Question: I have created an application that contains a mapView. I added a couple of annotations around my location. I want when I click on an annotation to show me the title in a label.
I did that and I took the title and put it in myLabel but when I'm clicking on my location, the application stops working and I get the error:
> (Thread 1: Fatal error: Unexpectedly found nil while unwrapping an Optional value)
Here is my code:
'''
import UIKit
import MapKit
import CoreLocation
import Foundation
class ViewControllermap: UIViewController, MKMapViewDelegate {
@IBOutlet weak var mymap: MKMapView!
@IBOutlet weak var viewaddress: UILabel!
var selectedAnnotation: MKPointAnnotation?
var locationManager: CLLocationManager = CLLocationManager()
let regionInMeters:Double = 3000
var previouslocation: CLLocation?
var longitudeLocation:String = ""
var latituseLocation:String = ""
override func viewDidLoad() {
mymap.delegate = self
// checkLocationSevices()
super.viewDidLoad()
if let location = locationManager.location?.coordinate
{
let region = MKCoordinateRegion.init(center: location, latitudinalMeters: regionInMeters, longitudinalMeters: regionInMeters)
mymap.setRegion(region, animated: true)
}
mymap.showsUserLocation = true
let location = CLLocationCoordinate2DMake(35.1623, 33.3178)
let annotation = MKPointAnnotation()
annotation.coordinate = location
annotation.title = "P1"
annotation.subtitle = "28 oct street"
mymap.addAnnotation(annotation)
let location2 = CLLocationCoordinate2DMake(35.1658, 33.3147)
let annotation2 = MKPointAnnotation()
annotation2.coordinate = location2
annotation2.title = "P2"
annotation2.subtitle = " Makedonitissis 46, Nicosia 2417"
mymap.addAnnotation(annotation2)
let location3 = CLLocationCoordinate2DMake(35.1600, 33.3770)
let annotation3 = MKPointAnnotation()
annotation3.coordinate = location3
annotation3.title = "P3"
annotation3.subtitle = " Kallipoleos 75, Nicosia 1678"
mymap.addAnnotation(annotation3)
let location4 = CLLocationCoordinate2DMake(35.1602, 33.3390)
let annotation4 = MKPointAnnotation()
annotation4.coordinate = location4
annotation4.title = "P4"
annotation4.subtitle = "Diogenis Str 6 Nicosia CY, 2404"
mymap.addAnnotation(annotation4)
let location5 = CLLocationCoordinate2DMake(35.1673, 33.3277)
let annotation5 = MKPointAnnotation()
annotation5.coordinate = location5
annotation5.title = "P5"
annotation5.subtitle = "Neas Egkomis 4, Egkomi"
mymap.addAnnotation(annotation5)
let location6 = CLLocationCoordinate2DMake(35.1680, 33.3375)
let annotation6 = MKPointAnnotation()
annotation6.coordinate = location6
annotation6.title = "P6"
annotation6.subtitle = "Neas Egkomis 4, Egkomi"
mymap.addAnnotation(annotation6)
let location7 = CLLocationCoordinate2DMake(35.1460, 33.3357)
let annotation7 = MKPointAnnotation()
annotation7.coordinate = location7
annotation7.title = "P7"
annotation7.subtitle = "Neas Egkomis 4, Egkomi"
mymap.addAnnotation(annotation7)
let location8 = CLLocationCoordinate2DMake(35.1580, 33.3275)
let annotation8 = MKPointAnnotation()
annotation8.coordinate = location8
annotation8.title = "P8"
annotation8.subtitle = "Neas Egkomis 4, Egkomi"
mymap.addAnnotation(annotation8)
// Do any additional setup after loading the view.
}
func mapView(_ mapView: MKMapView, didSelect view: MKAnnotationView) {
if let annotationCoordinate = view.annotation?.coordinate {
self.selectedAnnotation = view.annotation as? MKPointAnnotation
viewaddress.text = "\(selectedAnnotation!.subtitle!)" as String
}
}
}
'''

This error happens just when I click on my location and code is working for other annotations.
Anyone know how can I fix this?
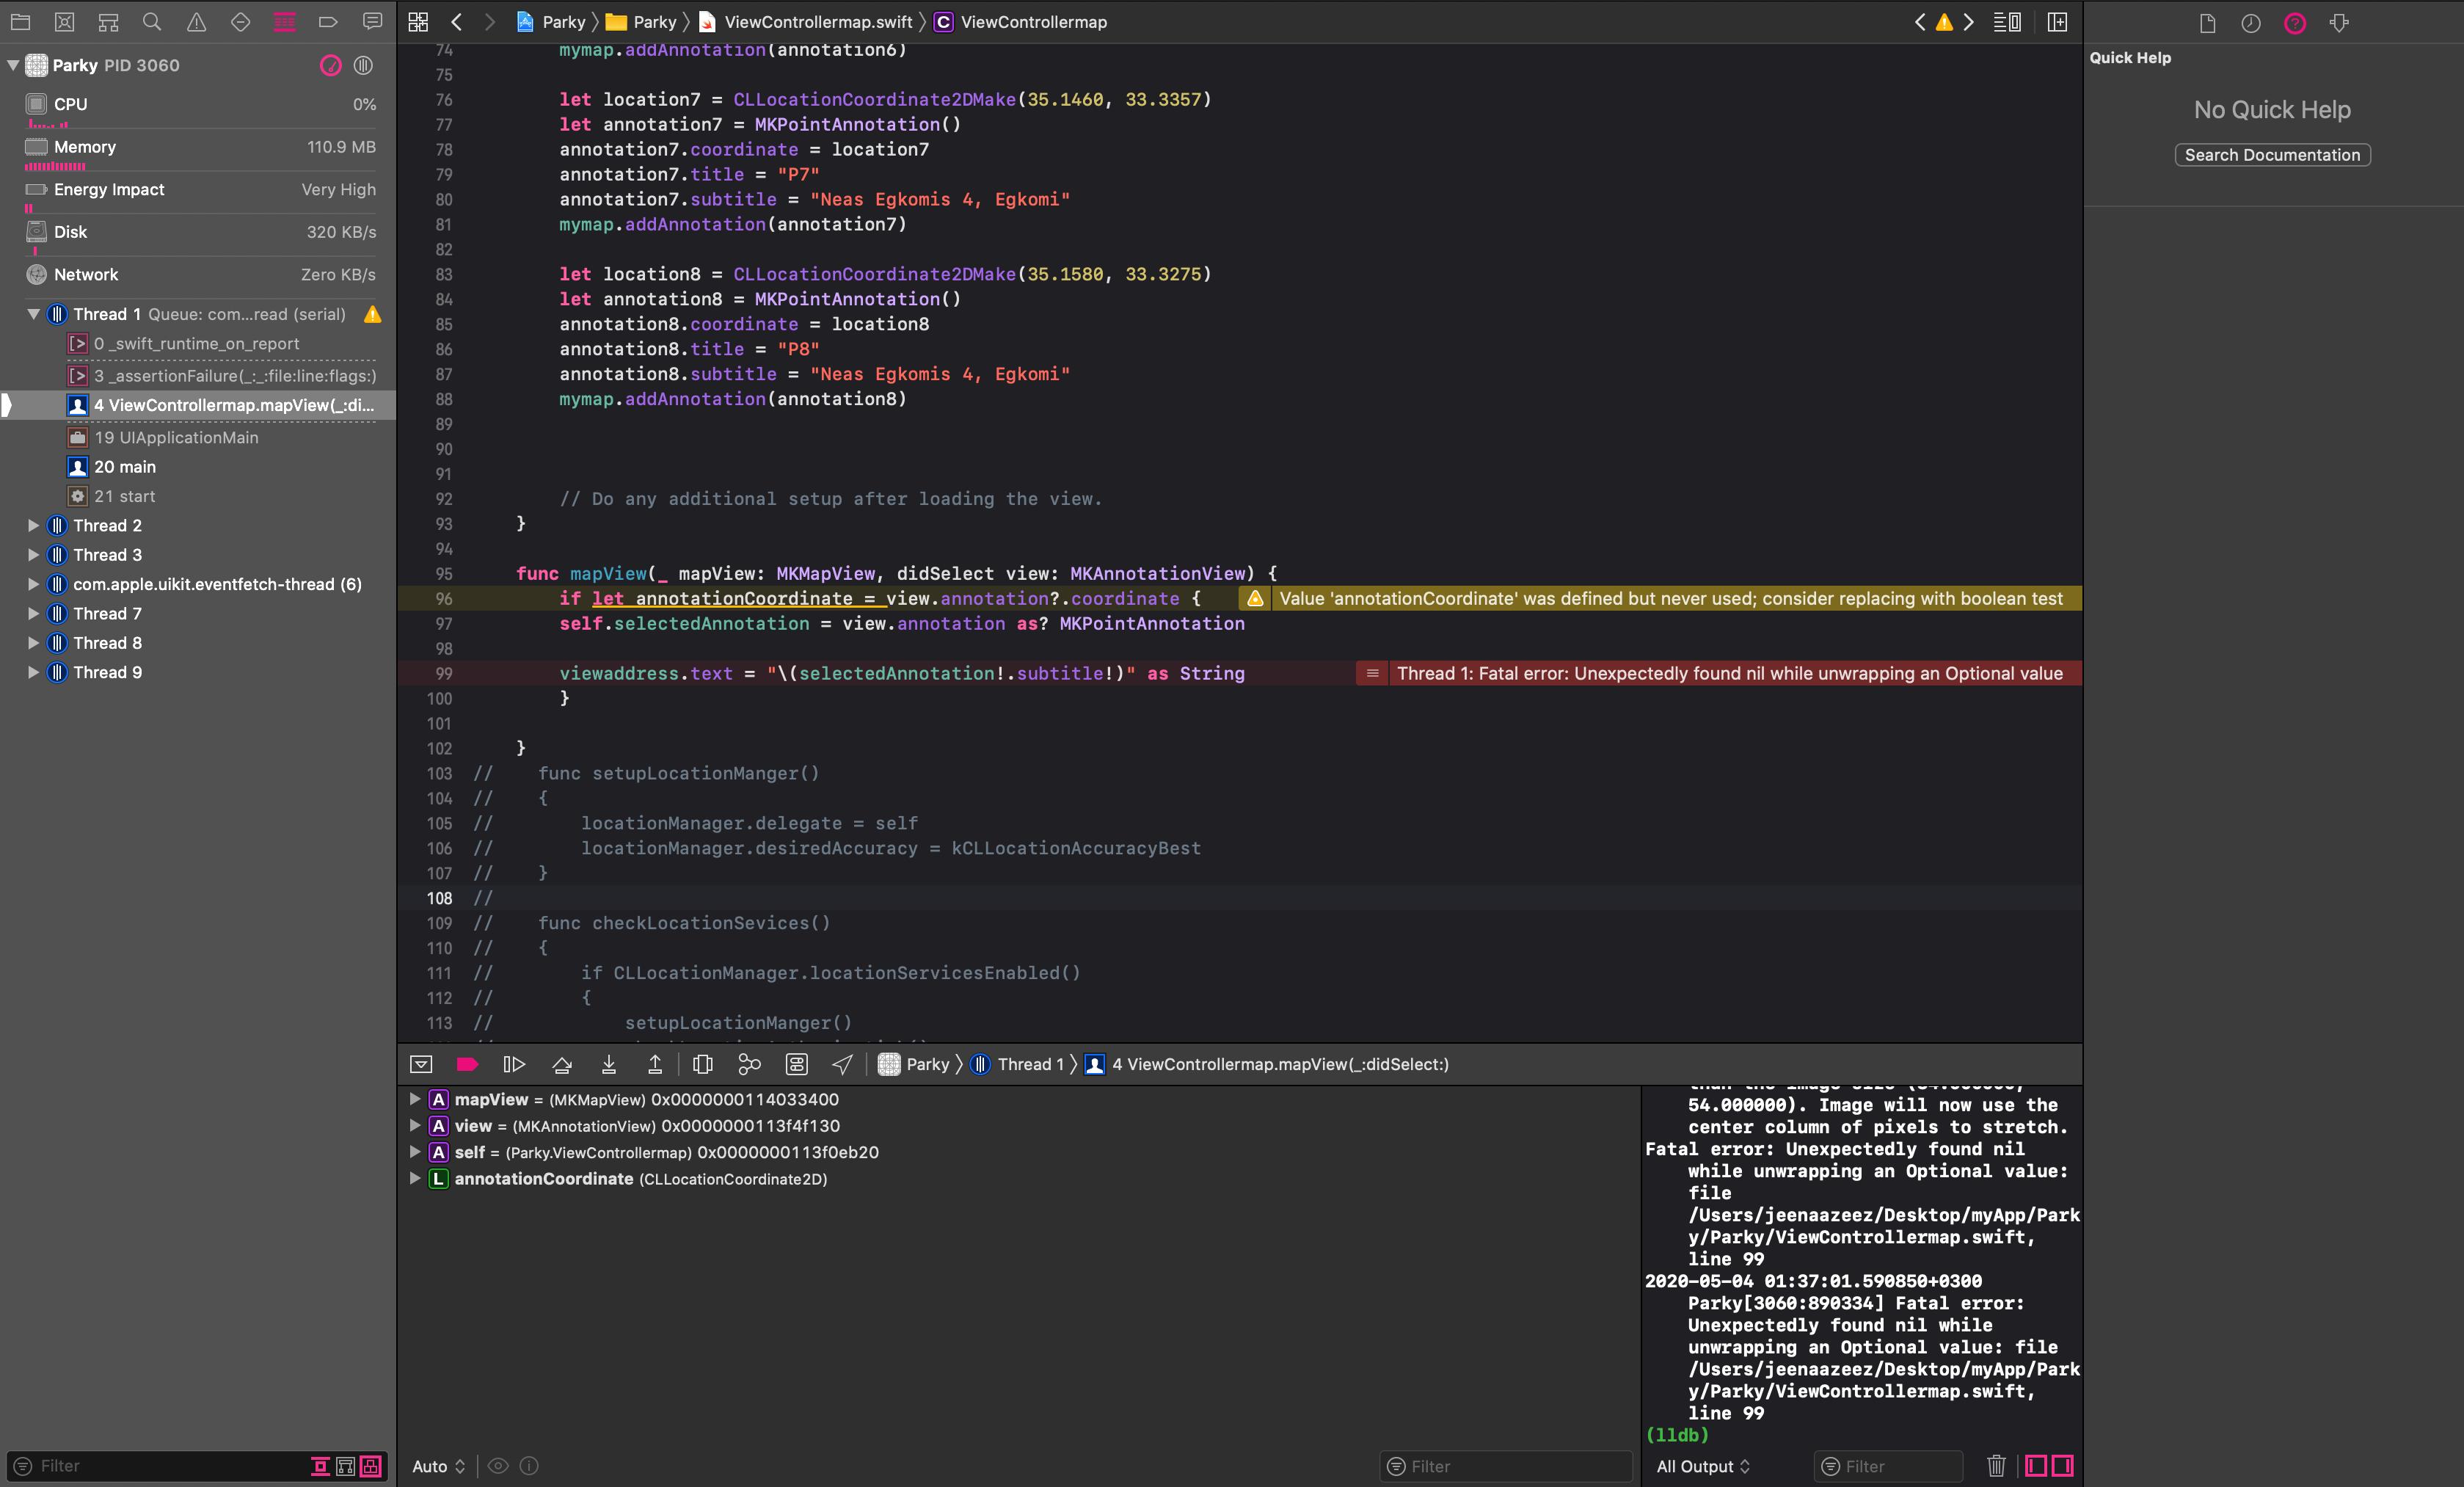
Answer: Your selectedAnotation or its subtitle is nil .. thats why you are getting this crash ... use optional chaining or optional binding to avoid this ..
Roughly something like this ... // not tested code
'''
func mapView(_ mapView: MKMapView, didSelect view: MKAnnotationView) {
if let annotationCoordinate = view.annotation?.coordinate {
self.selectedAnnotation = view.annotation as? MKPointAnnotation
if let annnotation = selectedAnnotation , let subTitle = annnotation.subTitle as? String {
viewaddress.text = "\(subTitle)"
}
}
}
'''